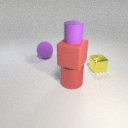
large red rubber cube below small purple rubber cylinder